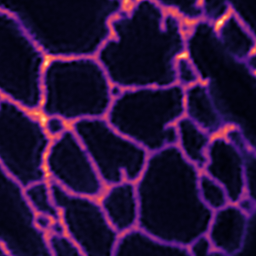
Label: Super-resolution ER image